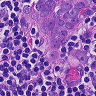
Metastatic tissue present: yes